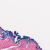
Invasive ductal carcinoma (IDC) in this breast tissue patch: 0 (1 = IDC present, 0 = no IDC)